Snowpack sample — Loveland Pass, Silver Plume, Colorado, USA (2/11/26, 12:00 PM MST)
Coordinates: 39.663, -105.886
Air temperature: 35 °F
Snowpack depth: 82 cm
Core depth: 30 cm
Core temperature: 28.4 °F
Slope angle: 13°, slope face: 12°
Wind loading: high
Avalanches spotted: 1
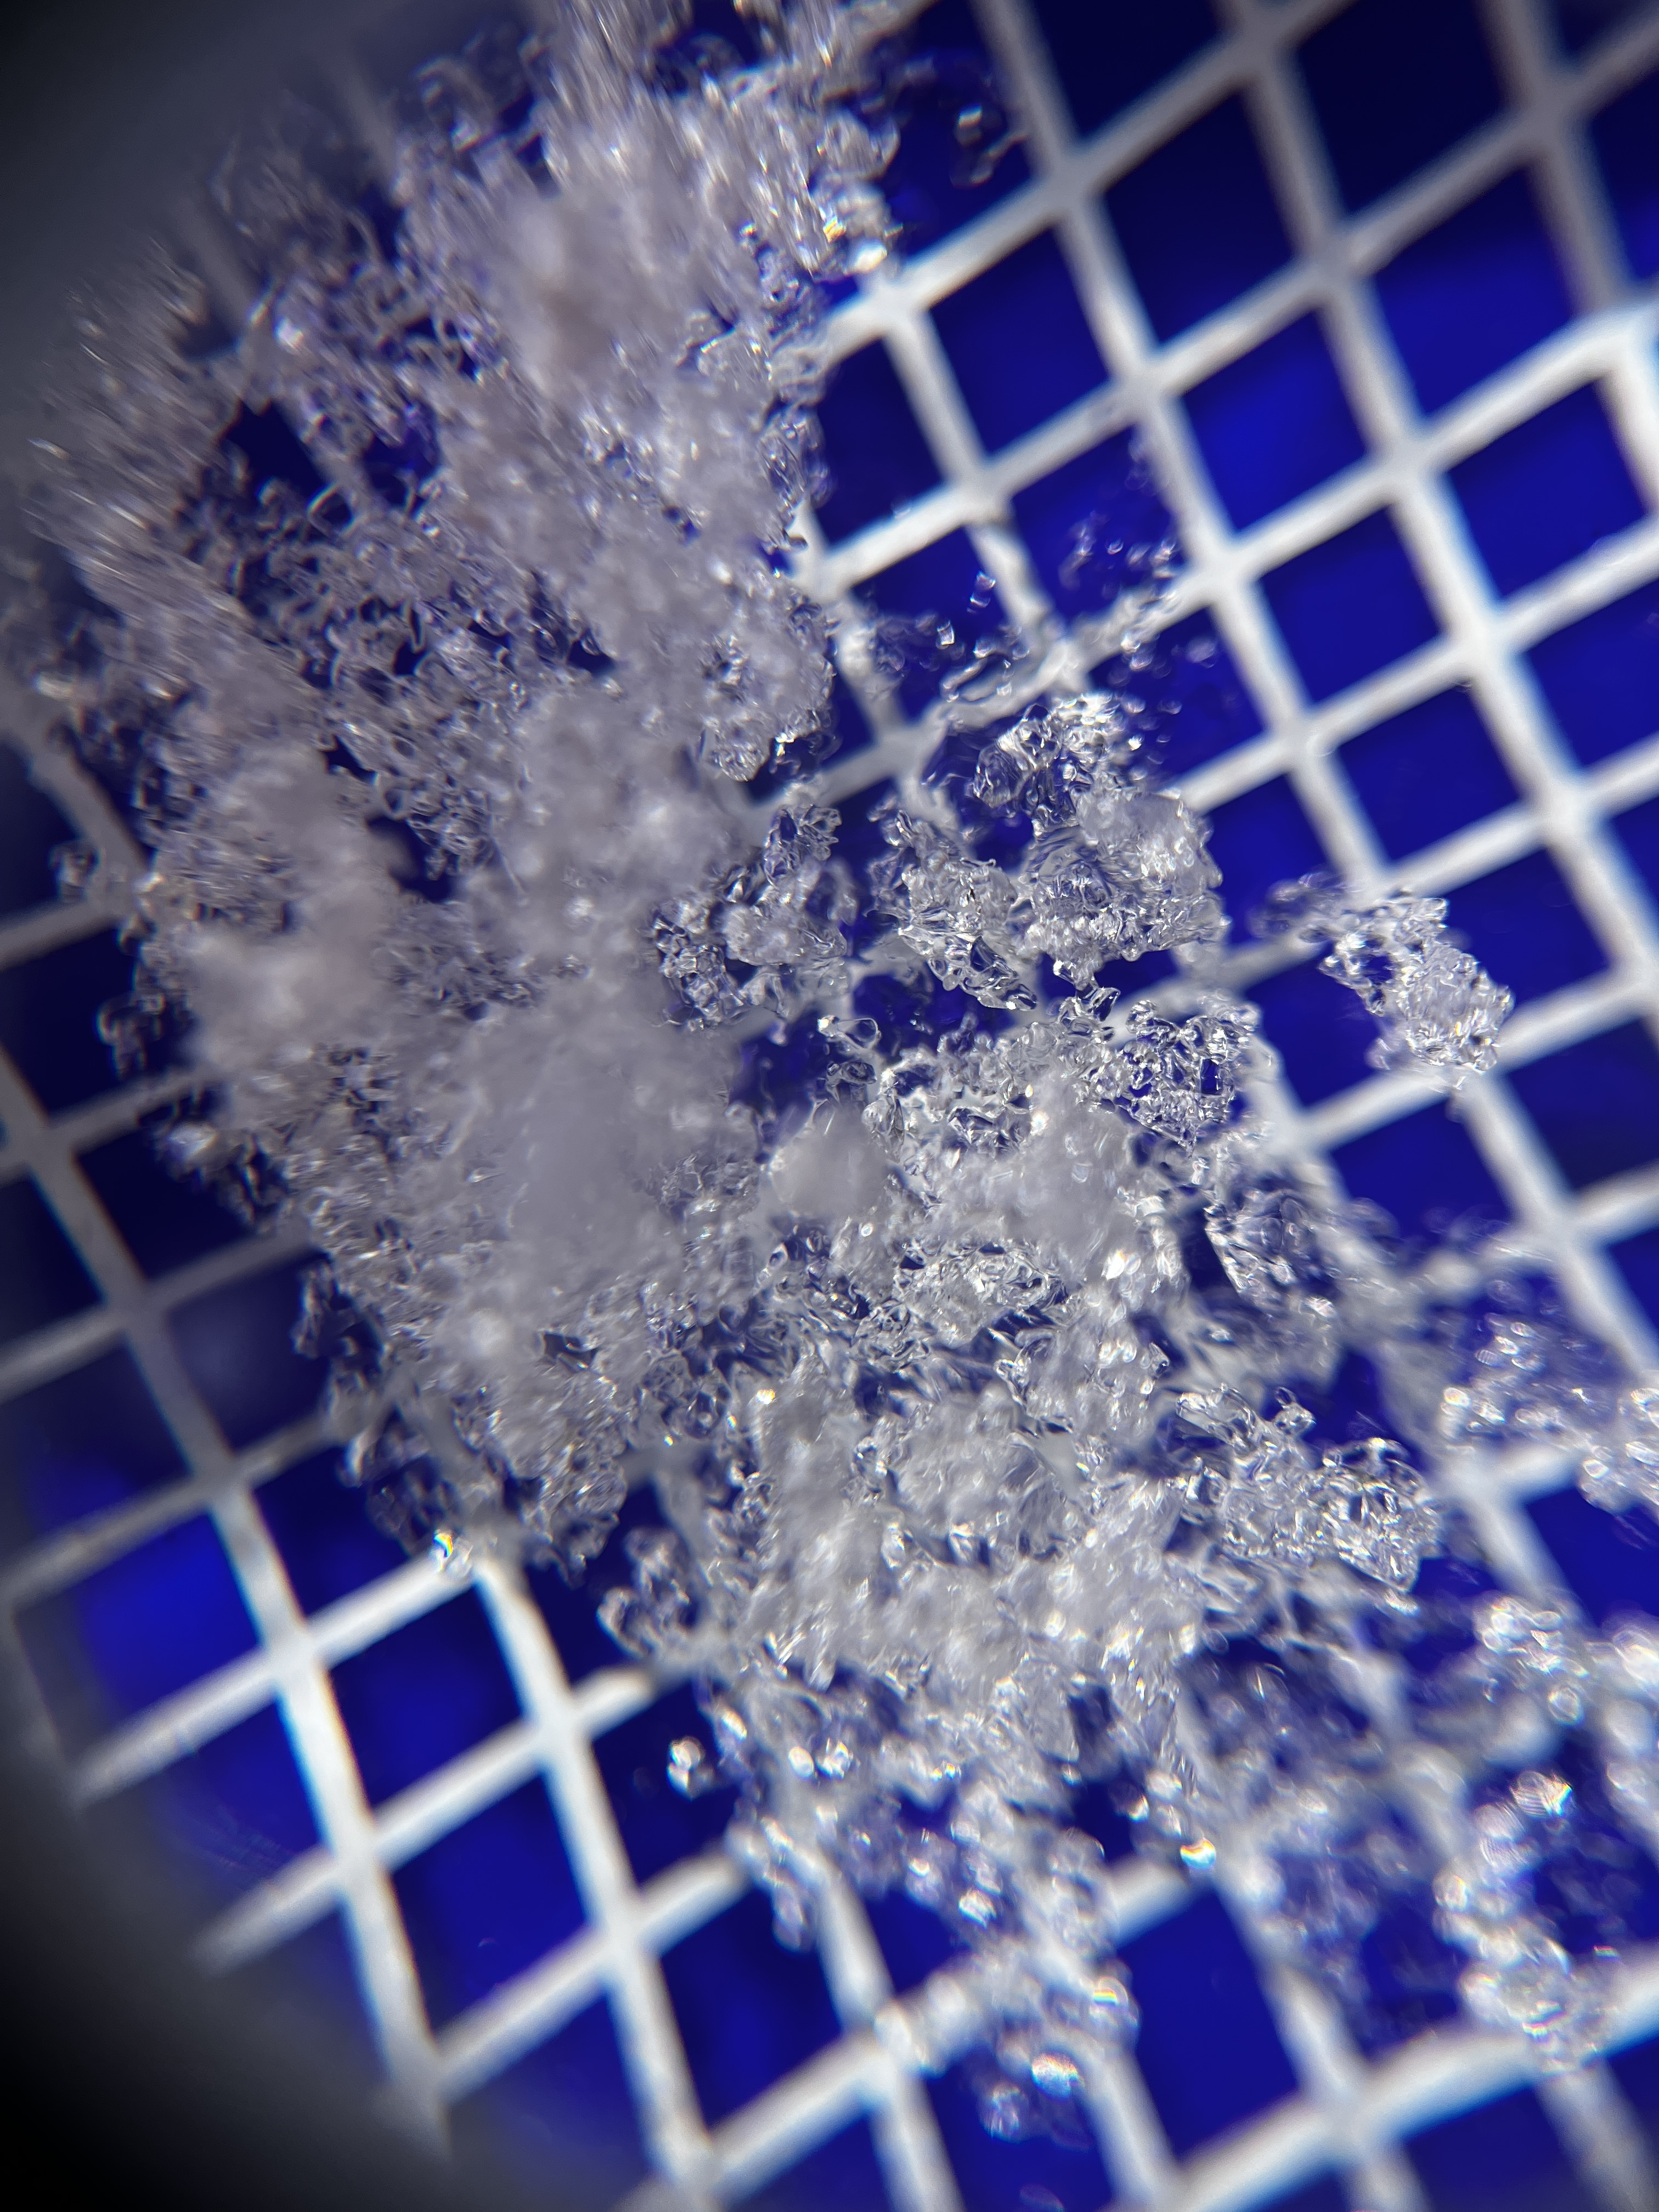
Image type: magnified_profile
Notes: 1 small avalanche spotted on the north side of the bowl, lots of wind loading